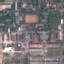
Label: Industrial